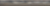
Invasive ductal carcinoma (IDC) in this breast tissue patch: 0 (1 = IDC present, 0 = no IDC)